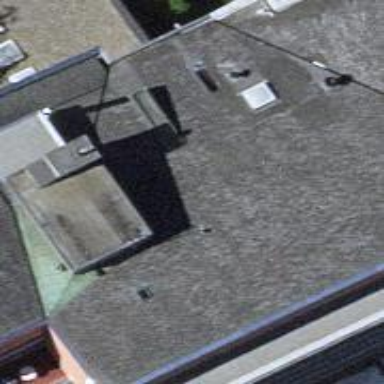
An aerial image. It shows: Nursing home.